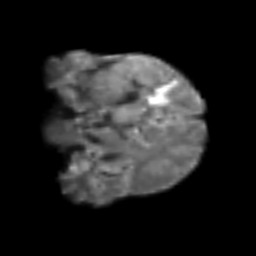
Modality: T2w
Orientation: coronal
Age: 52
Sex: male
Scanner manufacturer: siemens
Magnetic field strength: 3 T
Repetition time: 6.1 s
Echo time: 0.101 s